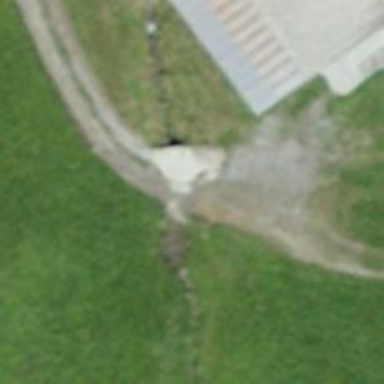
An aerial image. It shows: Service road with unpaved surface that goes over bridge.